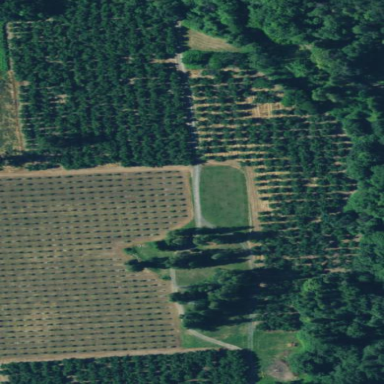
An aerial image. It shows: Orchard with hazel plants.